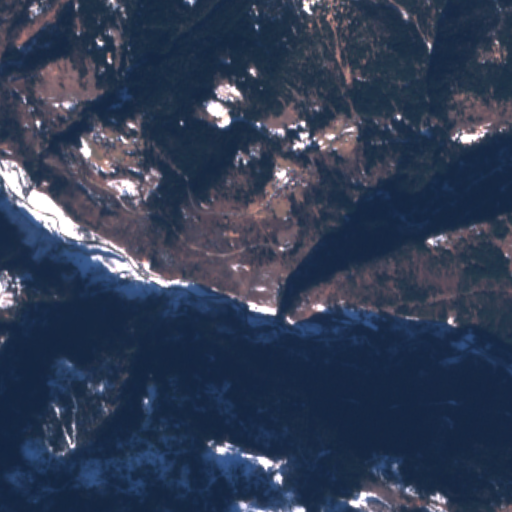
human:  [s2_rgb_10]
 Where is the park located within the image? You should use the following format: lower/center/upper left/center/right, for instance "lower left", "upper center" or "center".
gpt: The park is located in the upper left of the image.
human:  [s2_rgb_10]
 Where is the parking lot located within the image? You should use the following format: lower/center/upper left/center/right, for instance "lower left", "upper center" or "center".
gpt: The parking lot is located in the center of the image.
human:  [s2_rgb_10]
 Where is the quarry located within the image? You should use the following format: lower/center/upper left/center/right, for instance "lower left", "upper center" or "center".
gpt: The quarry is located in the upper center of the image.
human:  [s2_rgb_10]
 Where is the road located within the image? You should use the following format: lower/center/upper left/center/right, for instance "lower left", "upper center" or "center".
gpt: There is no road in the image.